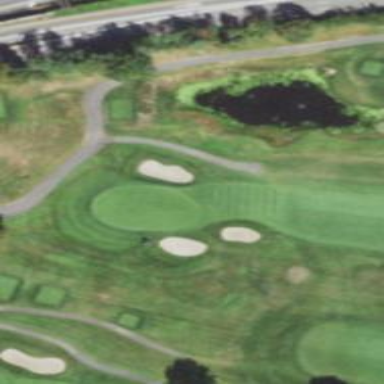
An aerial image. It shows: Path for both roads and golfers.